Question: I have this simple chat app, that is supposed to show received messages in real time without refreshing.
I am running xampp on port 80.
This I have included on index.php
'''
<script src="//ajax.googleapis.com/ajax/libs/jquery/1.9.1/jquery.min.js" ></script>
<script src="js/bootstrap.js"></script>
<script src="http://localhost:80/nodePHP-master\js
ode_modules\socket.io
ode_modules\socket.io-client/socket.io.js"></script>
<script src="js/nodeClient.js"></script>
'''
is
'''
var socket = io.connect( 'http://localhost:80' );
$( "#messageForm" ).submit( function() {
var nameVal = $( "#nameInput" ).val();
var msg = $( "#messageInput" ).val();
socket.emit( 'message', { name: nameVal, message: msg } );
// Ajax call for saving datas
$.ajax({
url: "./ajax/insertNewMessage.php",
type: "POST",
data: { name: nameVal, message: msg },
success: function(data) {
}
});
return false;
});
socket.on( 'message', function( data ) {
var actualContent = $( "#messages" ).html();
var newMsgContent = '<li> <strong>' + data.name + '</strong> : ' + data.message + '</li>';
var content = newMsgContent + actualContent;
$( "#messages" ).html( content );
});
'''
And is
'''
var socket = require( 'socket.io' );
var express = require( 'express' );
var http = require( 'http' );
var app = express();
var server = http.createServer( app );
var io = socket.listen( server );
io.sockets.on( 'connection', function( client ) {
console.log( "New client !" );
client.on( 'message', function( data ) {
console.log( 'Message received ' + data.name + ":" + data.message );
//client.broadcast.emit( 'message', { name: data.name, message: data.message } );
io.sockets.emit( 'message', { name: data.name, message: data.message } );
});
});
server.listen( 80 );
'''
But I keep getting this error message in console :

What am I doing wrong ?
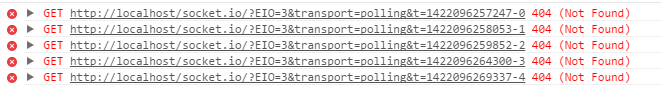
Answer: I've solved it.
Did not know that I had to start nodeServer.js
Accessed its location via cmd, and endered